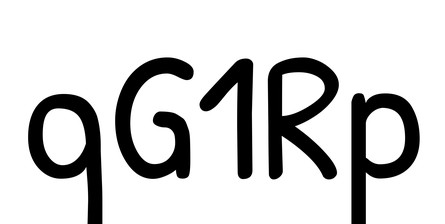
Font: PatrickHand-Regular